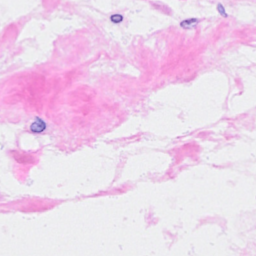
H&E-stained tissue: Breast